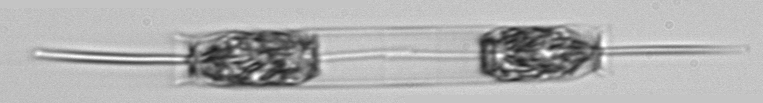
Label: Ditylum_brightwellii